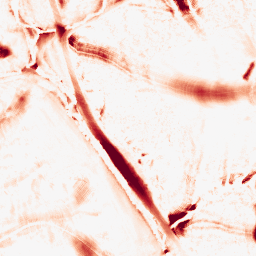
Category: morphological
Decomposition family: tophat
Decomposition parameters: size: 20
mode: white
Upsampling method: sinc_hamming
Upsampling parameters: scale: 2
kernel_size: 8
Upsampling scale: 2